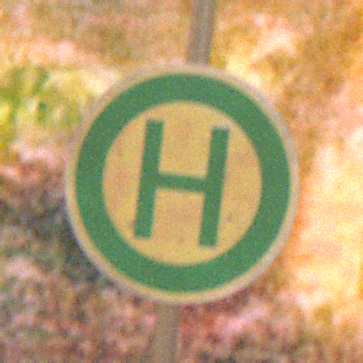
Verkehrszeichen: Haltestelle
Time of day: Night
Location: Outdoor (Nature)
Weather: Clear
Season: NotSpecified
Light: Natural